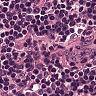
Metastatic tissue present: no